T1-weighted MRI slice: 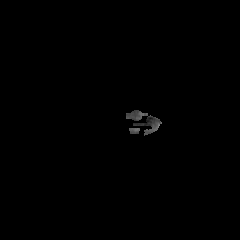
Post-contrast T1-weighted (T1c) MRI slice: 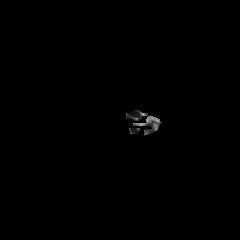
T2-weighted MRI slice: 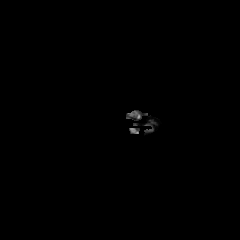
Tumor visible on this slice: no